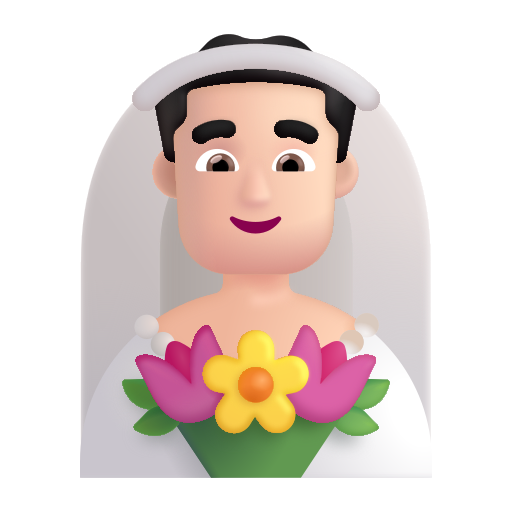
man with veil color light